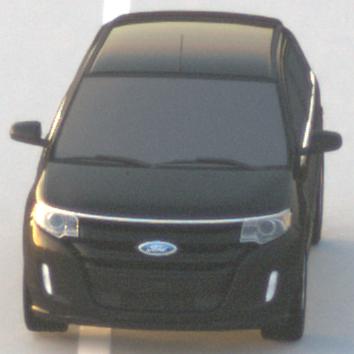
Make: Ford
Model: Edge
Detailed model: Gen. 1 Facelift
Model produced from: 2010
Model produced until: 2015
Doors: 5
Color: black
Road condition: dry road
Daytime: dawn
Contrast: medium contrast